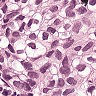
Metastatic tissue present: yes